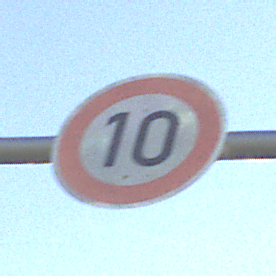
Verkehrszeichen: Geschwindigkeit10
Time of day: MorningAfternoon
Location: Outdoor (Nature)
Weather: PartlyCloudy
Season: NotSpecified
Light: Natural